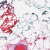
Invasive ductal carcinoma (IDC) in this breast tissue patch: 0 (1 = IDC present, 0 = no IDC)